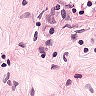
Metastatic tissue present: no